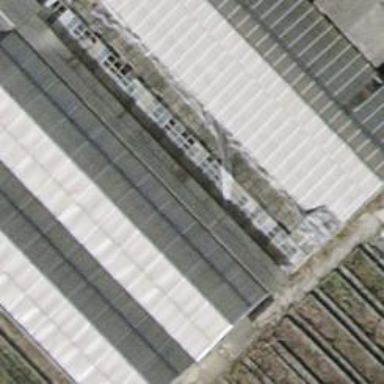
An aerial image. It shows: Greenhouse.